Question: Below is the asp:HyperLink which the hyperlink wasn't correctly bind:
'''
<asp:HyperLink runat="server" Text="Go to project" NavigateUrl='<%#"~/Project/ProjectMaster.aspx?ProjectID=" + projectID %>'></asp:HyperLink>
'''
Why the hyperlink was disabled (Like the below image) and how to bind URL correctly?

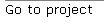
Answer: It depends on where you use this hyperlink.
If it is a part of the page or user control then it should look like this:
'''
<asp:HyperLink runat="server" Text="Go to project" NavigateUrl='~/Project/ProjectMaster.aspx?ProjectID=<%= projectID %>' />
'''
If it is a part of repeater or some other template container, then you chould use Eval or Bind methods
'''
<asp:HyperLink runat="server" Text="Go to project" NavigateUrl='~/Project/ProjectMaster.aspx?ProjectID=<%# Eval("projectID") %>' />
'''